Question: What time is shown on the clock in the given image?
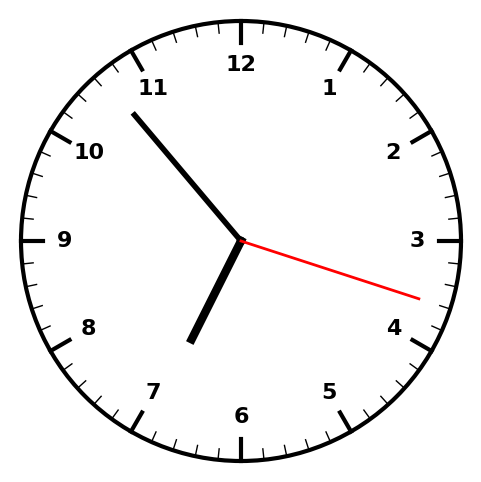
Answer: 06:53:18